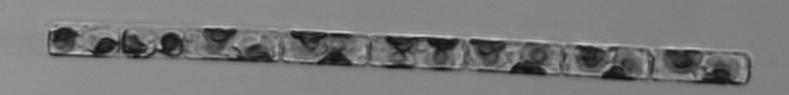
Label: Guinardia_delicatula_TAG_internal_parasite